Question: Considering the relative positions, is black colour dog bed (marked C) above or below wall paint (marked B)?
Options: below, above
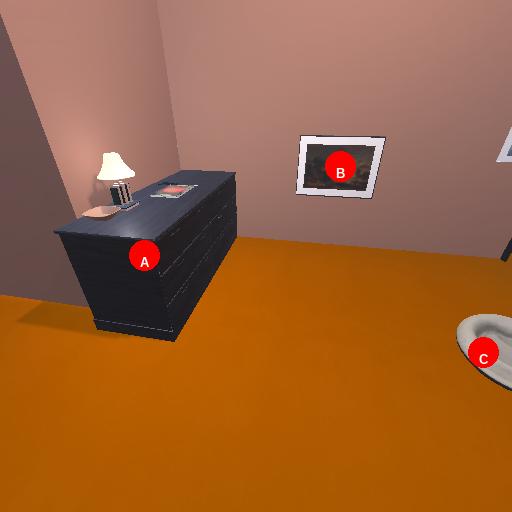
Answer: below